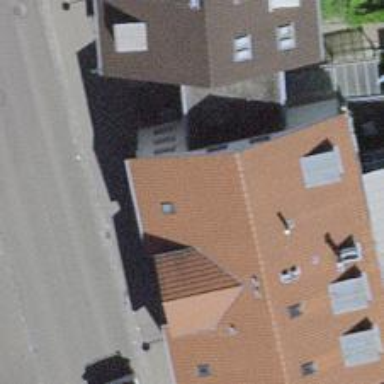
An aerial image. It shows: Restaurant.